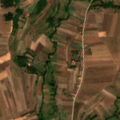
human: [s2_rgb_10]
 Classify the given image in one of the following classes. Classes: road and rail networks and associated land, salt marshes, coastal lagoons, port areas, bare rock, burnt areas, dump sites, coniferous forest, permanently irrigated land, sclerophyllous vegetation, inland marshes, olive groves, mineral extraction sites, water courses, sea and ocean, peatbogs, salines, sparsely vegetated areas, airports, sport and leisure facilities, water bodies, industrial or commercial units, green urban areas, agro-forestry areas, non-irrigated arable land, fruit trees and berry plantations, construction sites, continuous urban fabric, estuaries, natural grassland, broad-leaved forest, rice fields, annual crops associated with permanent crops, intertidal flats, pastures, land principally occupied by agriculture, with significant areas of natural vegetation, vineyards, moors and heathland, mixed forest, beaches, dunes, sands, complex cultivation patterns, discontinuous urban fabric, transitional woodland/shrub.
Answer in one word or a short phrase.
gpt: non-irrigated arable land, complex cultivation patterns, land principally occupied by agriculture, with significant areas of natural vegetation